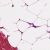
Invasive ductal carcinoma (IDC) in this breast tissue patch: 0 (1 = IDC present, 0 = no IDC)